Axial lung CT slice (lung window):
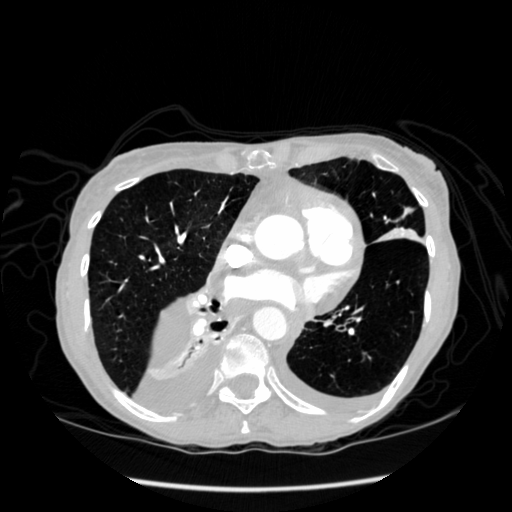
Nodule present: no